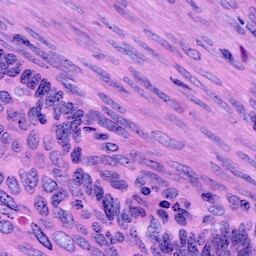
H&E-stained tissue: Cervix